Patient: sex M, age 31
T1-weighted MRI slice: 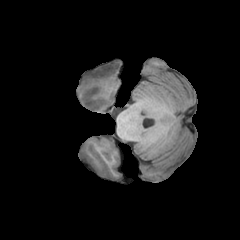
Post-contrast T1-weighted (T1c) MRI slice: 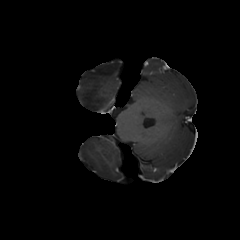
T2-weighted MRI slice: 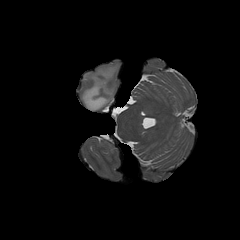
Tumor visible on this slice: yes
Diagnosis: Astrocytoma, IDH-mutant
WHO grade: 3